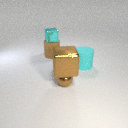
small brown metal sphere below large brown metal cube